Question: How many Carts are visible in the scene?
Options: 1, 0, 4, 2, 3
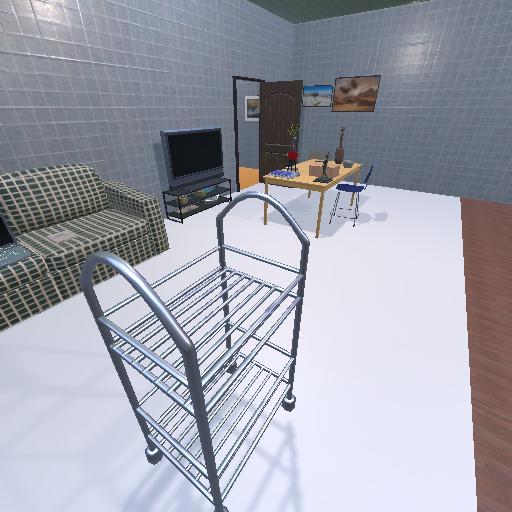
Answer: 1